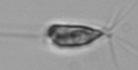
Label: Chrysochromulina